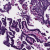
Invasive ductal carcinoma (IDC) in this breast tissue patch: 0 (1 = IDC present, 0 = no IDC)